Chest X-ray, AP view. Patient: 47 years old, sex M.
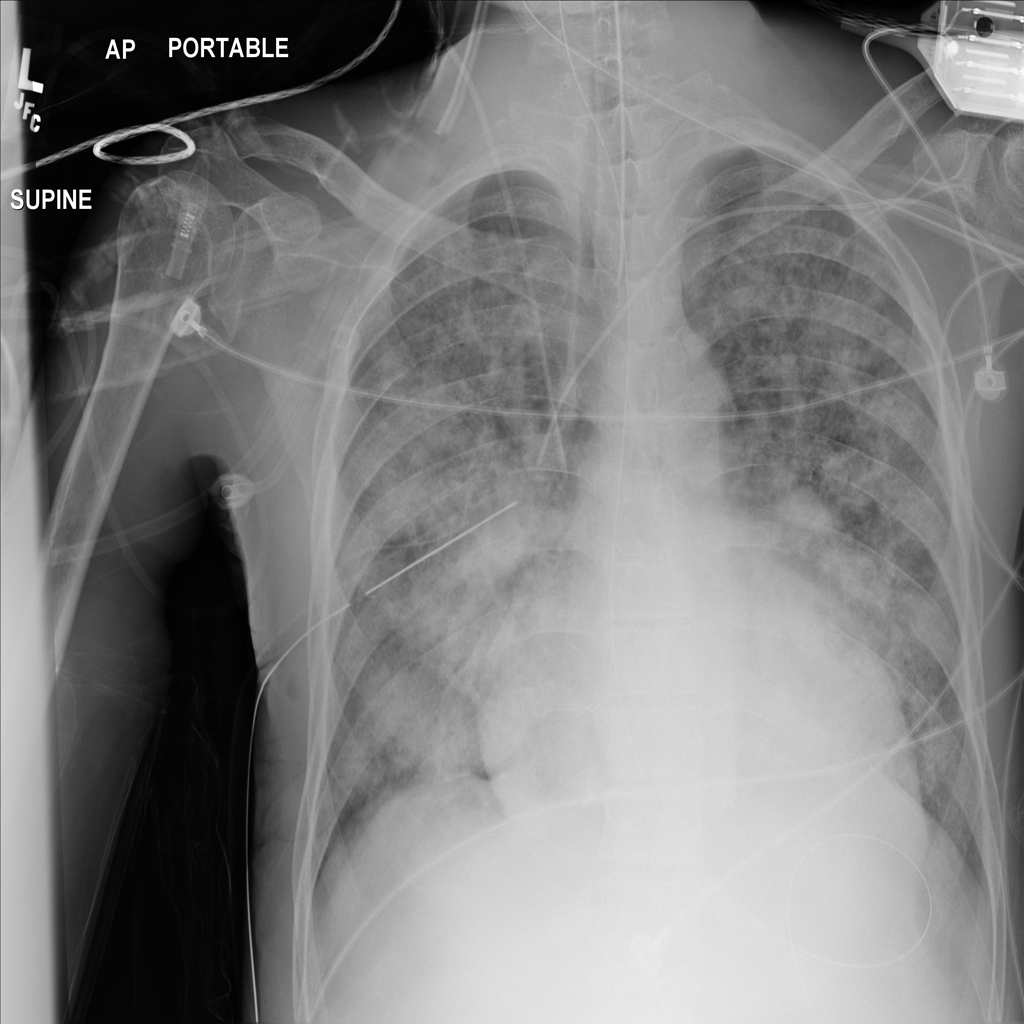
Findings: Pneumothorax